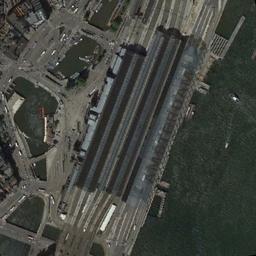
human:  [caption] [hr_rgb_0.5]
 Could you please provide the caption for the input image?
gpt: The railway station has some railways and dark gray buildings and the railway station is surrounded by some lawns .

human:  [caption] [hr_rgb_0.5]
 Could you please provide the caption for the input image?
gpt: A well-equipped railway station in a good suburb .

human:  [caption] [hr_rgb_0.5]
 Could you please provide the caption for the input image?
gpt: The railway station is next to some buildings and grass .

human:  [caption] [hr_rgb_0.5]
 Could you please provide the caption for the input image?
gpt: There are many buildings beside the railway station .

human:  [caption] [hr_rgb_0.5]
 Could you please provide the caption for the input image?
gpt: There are some green lawns and a river beside the railway station .